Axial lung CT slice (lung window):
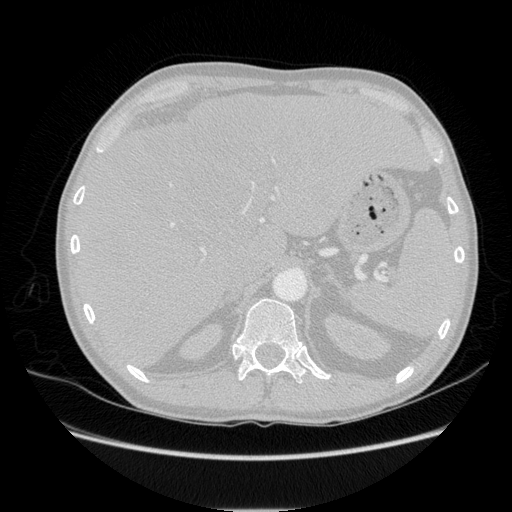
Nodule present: no